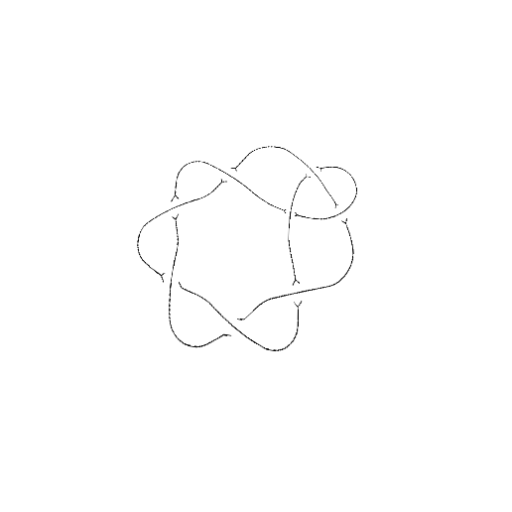
Crossing number: 8